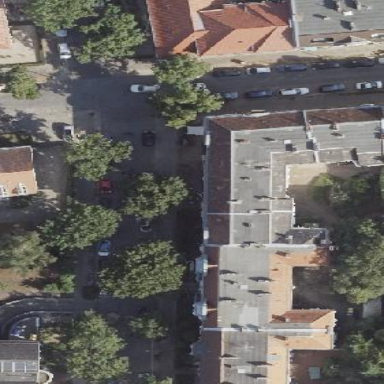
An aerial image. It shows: Apartments building with double saltbox roof made of roof tiles.